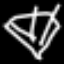
Label: diamond